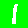
Digit: 1